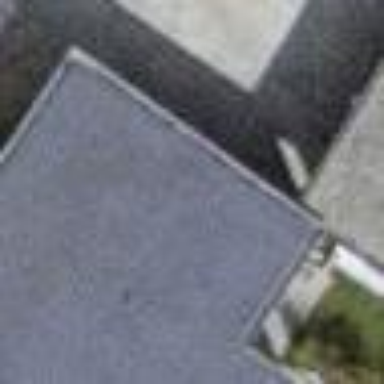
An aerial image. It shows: View of roof of building.